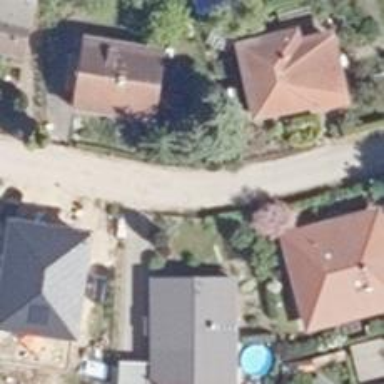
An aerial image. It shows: Gravel residential road.